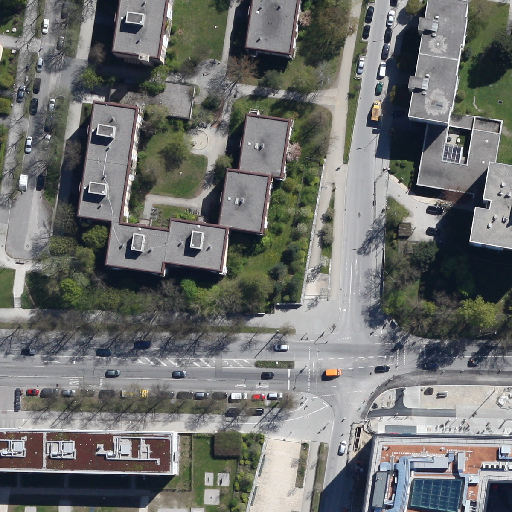
Referring expression: heavy-duty vehicle in the parking area